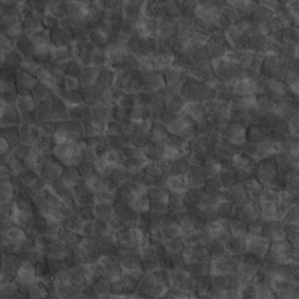
Label: non_frost